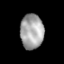
Tissue: lung
Cell type: Epithelial cells
Senescence score: 0.2139
Nuclear area (px): 795
Mean DAPI intensity: 164.094